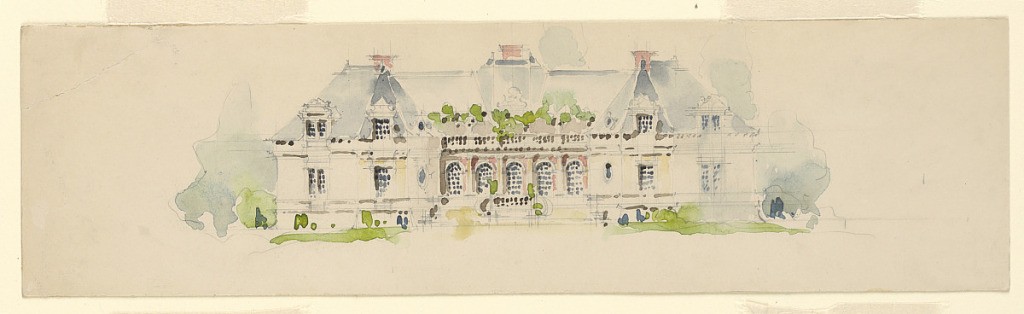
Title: Elevation of Mansion
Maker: Whitney Warren Jr., American, 1864–1943
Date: ca. 1894
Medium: Graphite, brush and watercolor on paper
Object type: Drawing
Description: House elevation, front view.